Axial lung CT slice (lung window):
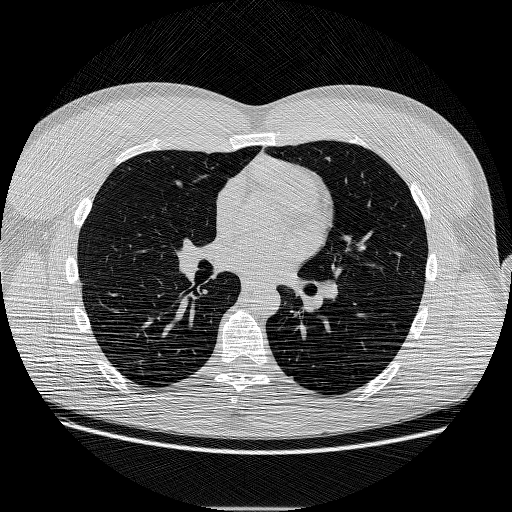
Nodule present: no